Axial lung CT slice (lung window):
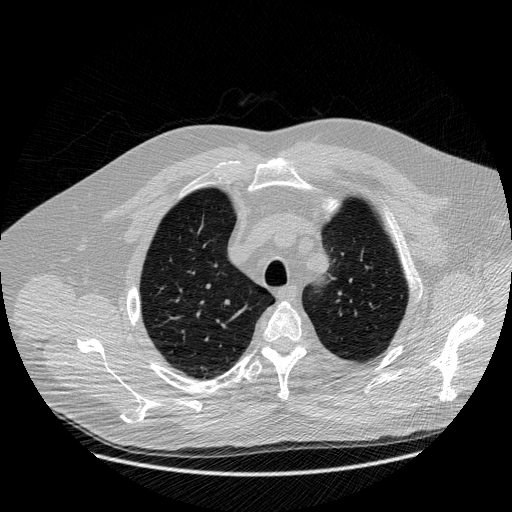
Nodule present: no